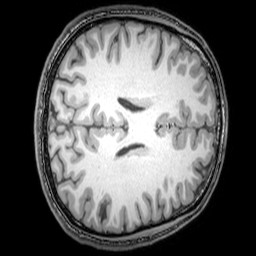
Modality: T1w
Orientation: axial
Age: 22
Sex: male
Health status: healthy
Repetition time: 0.081 s
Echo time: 0.037 s